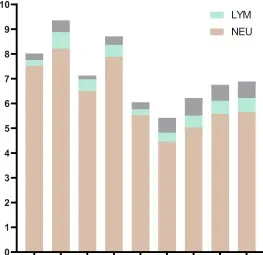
Laboratory Inspection. (A) Blood routine test and proportion of different blood cells. NEU: neutrophil, LYM: lymphocyte.
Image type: pathology (immunostaining)